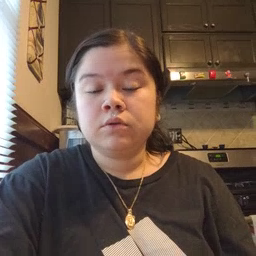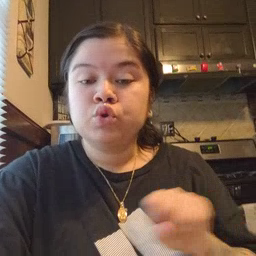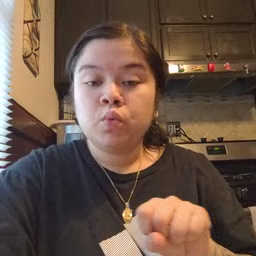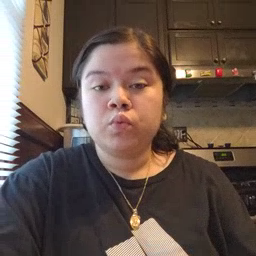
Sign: shoe